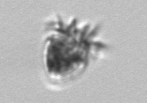
Label: Ciliophora